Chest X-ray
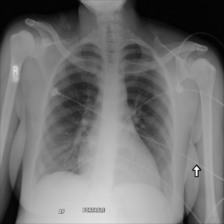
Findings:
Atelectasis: negative
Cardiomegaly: positive
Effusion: negative
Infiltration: negative
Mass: negative
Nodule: negative
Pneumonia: negative
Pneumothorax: negative
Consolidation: negative
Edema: negative
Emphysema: negative
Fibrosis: negative
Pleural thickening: negative
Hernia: negative